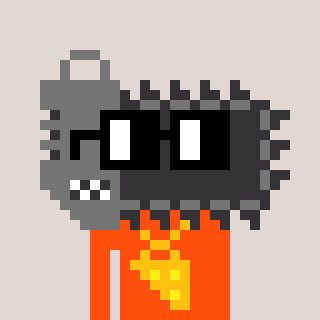
a pixel art character with square black glasses, a chainsaw-shaped head and a orange-colored body on a warm background